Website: home-depot
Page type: delivery-shipping
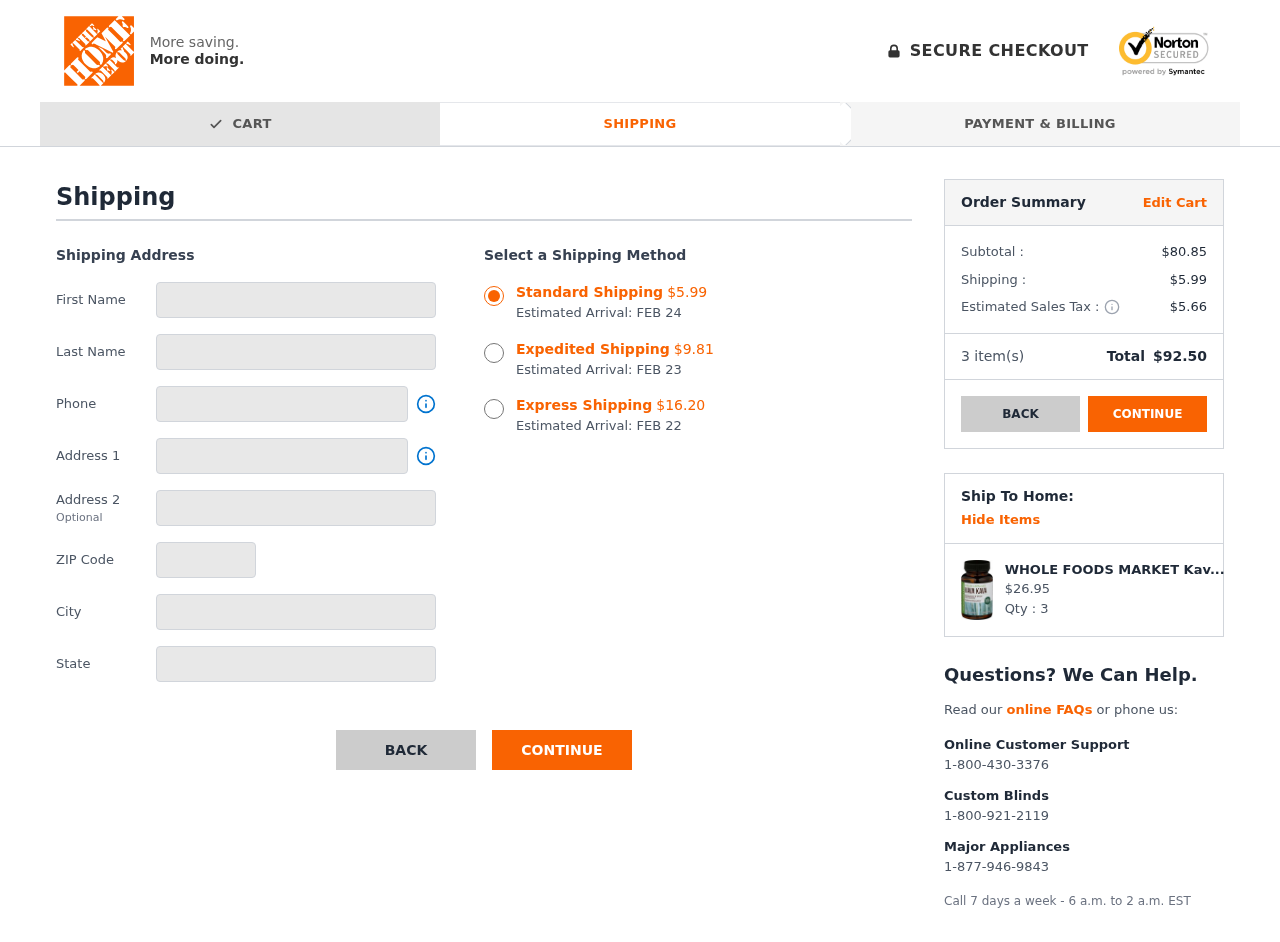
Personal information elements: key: PII_CITY
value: New Megan
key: PII_FIRSTNAME
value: Julia
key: PII_LASTNAME
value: Martinez
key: PII_PHONE
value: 6018789708
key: PII_POSTCODE
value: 52571
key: PII_STATE
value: Iowa
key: PII_STREET
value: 7551 Sara Ridge Apt. 862
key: PII_STREET2
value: Apt. 982
Product elements: key: PRODUCT1_NAME
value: WHOLE FOODS MARKET Kava Kava Liquid Capsules, 60 CT
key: PRODUCT1_PRICE
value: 26.95
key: PRODUCT1_QUANTITY
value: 3
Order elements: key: ORDER_SHIPPING_COST_STANDARD
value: $5.99
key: ORDER_DELIVERY_DATE
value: FEB 24
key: ORDER_SHIPPING_COST_EXPEDITED
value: $9.81
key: ORDER_DELIVERY_DATE_EXPEDITED
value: FEB 23
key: ORDER_SHIPPING_COST_EXPRESS
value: $16.20
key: ORDER_DELIVERY_DATE_EXPRESS
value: FEB 22
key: ORDER_SUBTOTAL
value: $80.85
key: ORDER_SHIPPING_COST
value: $5.99
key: ORDER_TAX
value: $5.66
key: ORDER_NUM_ITEMS
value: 3
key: ORDER_TOTAL
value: $92.50